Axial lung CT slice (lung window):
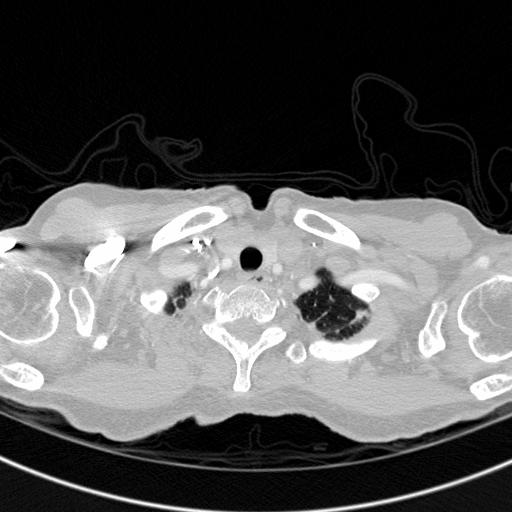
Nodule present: no